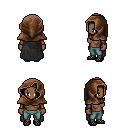
a pixel art fantasy rpg character, female body template, human, dark skin, black cape, teal pants, white blonde long hairstyle, cloth hood, cloth bracers, ghillies, four views (front, back, left, right), 2x2 character sprite sheet, small pixel art, hard edges, no anti-aliasing